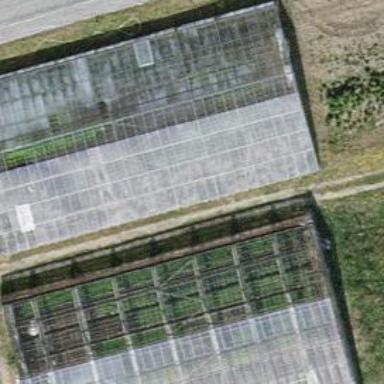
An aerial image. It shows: Greenhouse.